Field crop: maize
Growth stage: 2
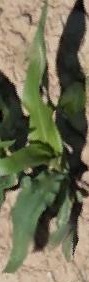
Species: maize